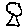
Label: tree